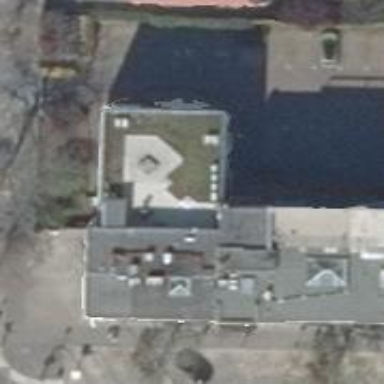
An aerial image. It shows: Healthcare center housed in hospital building.